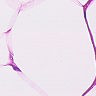
Metastatic tissue present: no